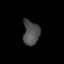
Tissue: lung
Cell type: Epithelial cells
Senescence score: 0.2269
Nuclear area (px): 392
Mean DAPI intensity: 78.24